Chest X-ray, PA view. Patient: 52 years old, sex F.
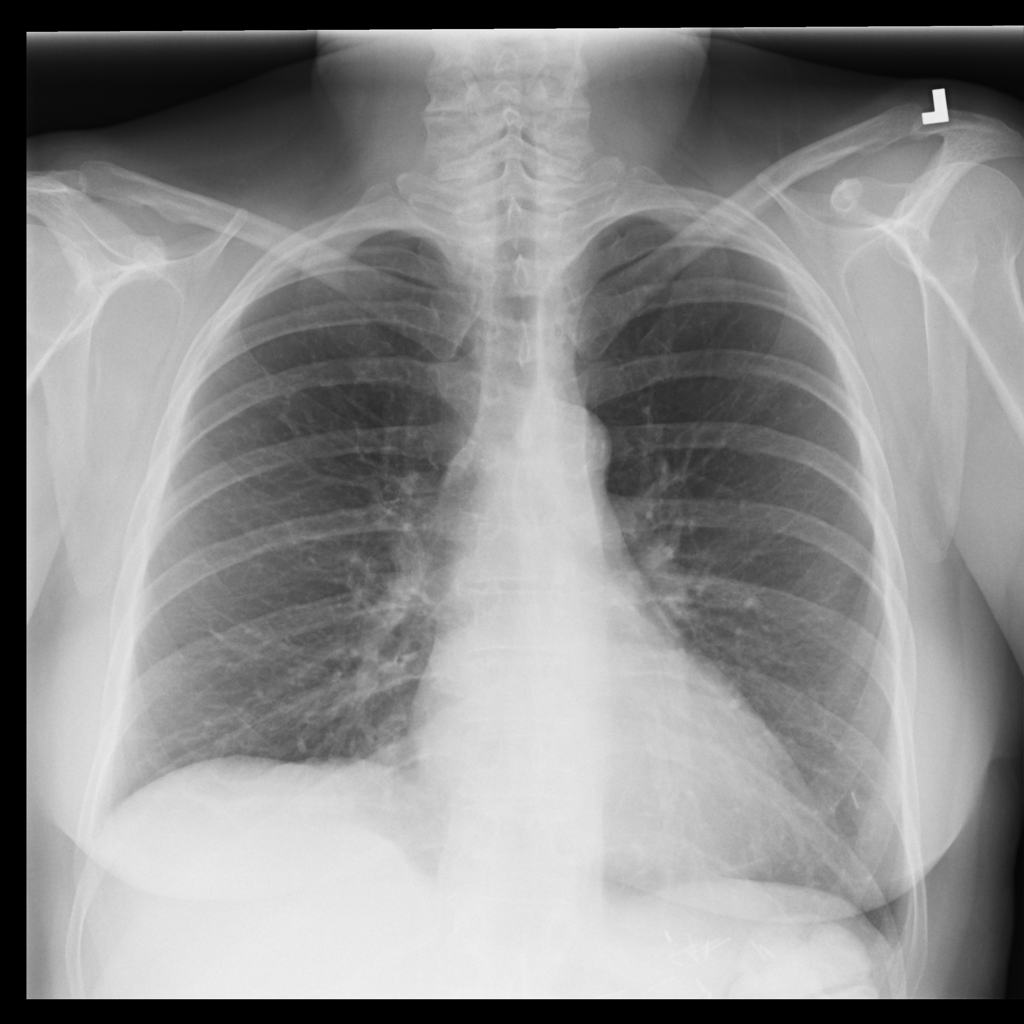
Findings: Atelectasis, Fibrosis